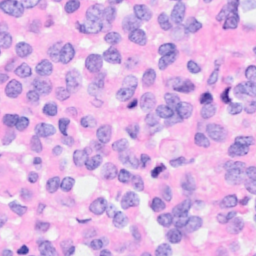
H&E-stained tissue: Breast